Question: Is there a way i can make mouse over image preview like youtube of many thumbs which are placed in single image.See image below.
I know normaly t is done by rotating many images,but in my sample I have this one image with many thumbs.

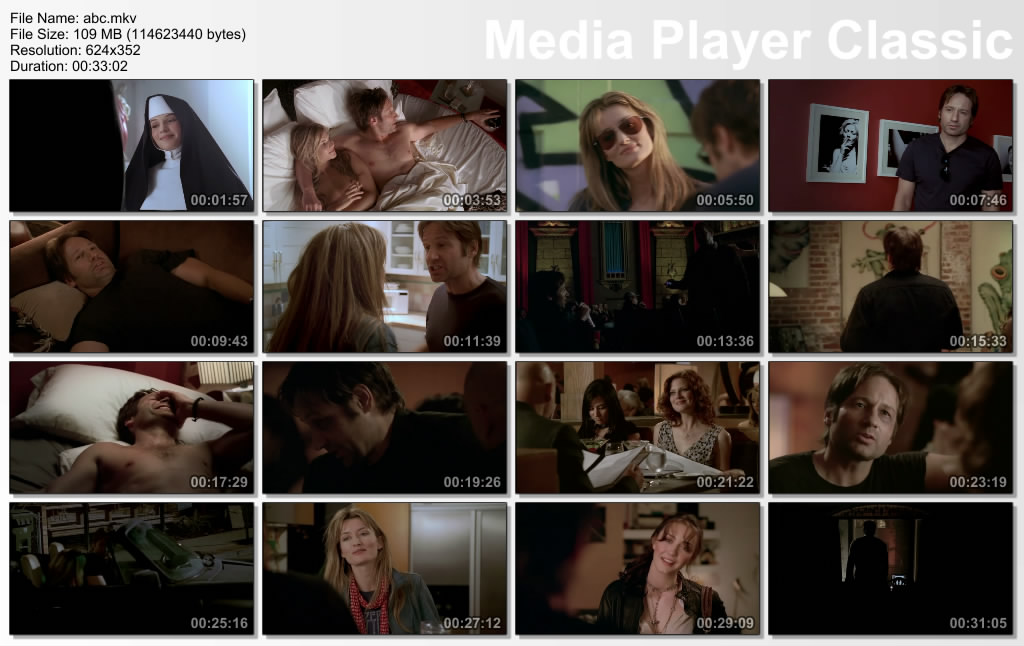
Answer: Not sure what do you want. It might be way easier to have different images for the thumbnails.
If you have a big image you could use css sprites
<URL>
The idea is have several li elements and put the big image as background and then change each li background position
'''
<html>
<head>
<style>
ul {padding: 0px; width: 640px;}
ul li {display: none; x:inline-block; width: 246px; height: 134px; margin: 0px 5px 5px 0px;
border: 1px solid #000; cursor: pointer;
background-image: url(http://i.stack.imgur.com/8FjvI.jpg);
background-repeat: no-repeat;
opacity: 0.5;
xbackground-position: -9px -79px;
}
ul li:first-child{
display: inline-block;
}
ul li:hover{
opacity:1;
}
.thumb0{
background-position: -9px -79px;
}
</style>
<script>
alto = 134;
ancho = 246;
x= -9;
y= -79;
i=-1;
for (mx=0; mx < 4; mx++){
for (my=0; my < 4; my++){
i++;
jQuery('ul li').eq(i).css('background-position-x','-' + ((my * ancho) + 25) + 'px');
jQuery('ul li').eq(i).css('background-position-y','-' + ((mx * alto) + y*-1) + 'px');
}
}
clok = 0;
ani = function(){
clearTimeout(clok);
d= jQuery('ul li:visible').next();
if (d.length !=0){
jQuery('ul li:visible').hide();
jQuery(d).show();
} else {
jQuery('ul li').hide();
jQuery('ul li:first-child').show();
}
setTimeout(function(){ani()},700);
}
ani();
</script>
</head>
<body>
<ul>
<li></li>
<li></li>
<li></li>
<li></li>
<li></li>
<li></li>
<li></li>
<li></li>
<li></li>
<li></li>
<li></li>
<li></li>
<li></li>
<li></li>
<li></li>
<li></li>
</ul>
</body>
</html>
'''
<URL>